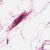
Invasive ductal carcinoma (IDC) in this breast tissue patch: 0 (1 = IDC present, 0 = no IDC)